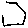
Label: hexagon